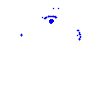
Particle: pion